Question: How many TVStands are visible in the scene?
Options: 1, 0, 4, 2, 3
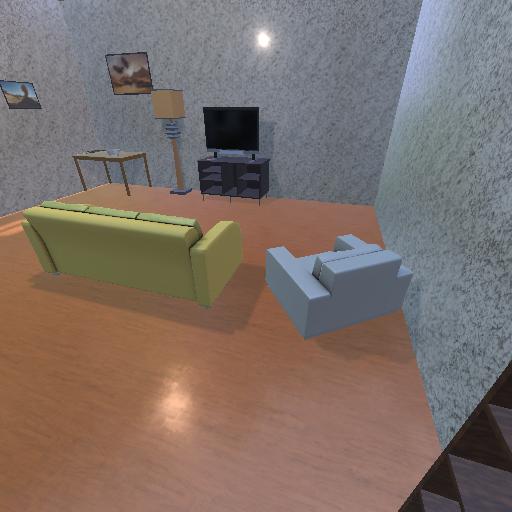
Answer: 1